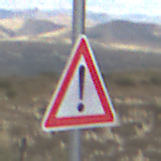
Verkehrszeichen: Gefahrenstelle
Umgebung: Outdoor, Nature
Tageszeit: Midday
Wetter: PartlyCloudy
Licht: Natural
Jahreszeit: NotSpecified
Kontrast: LowContrast